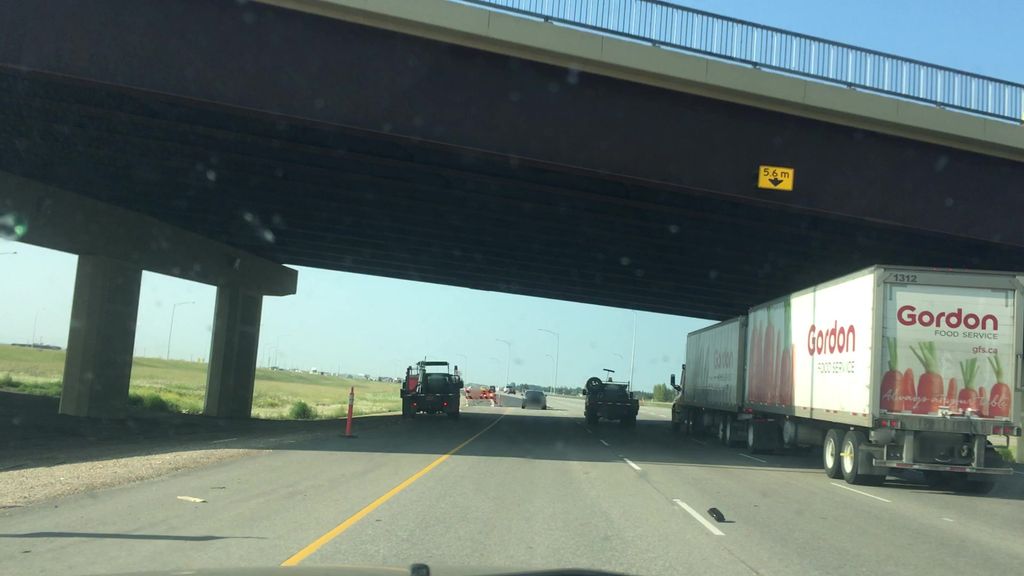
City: edmonton